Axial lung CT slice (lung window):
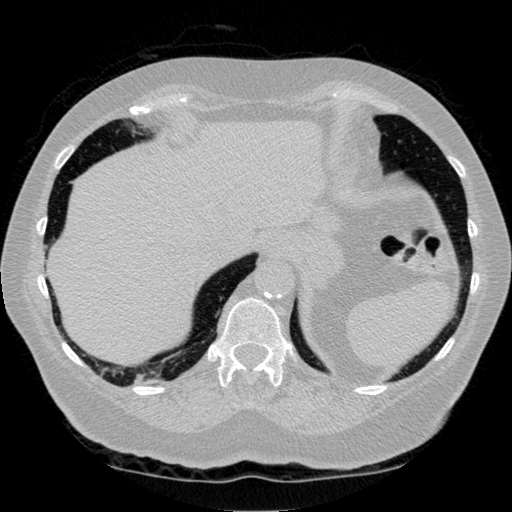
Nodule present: no